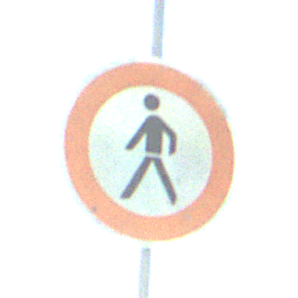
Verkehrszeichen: VerbotFussgaenger
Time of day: MorningAfternoon
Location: Outdoor (Nature)
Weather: PartlyCloudy
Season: NotSpecified
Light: Natural